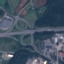
Label: Highway